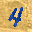
Label: 4